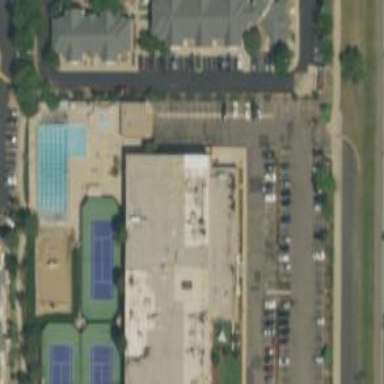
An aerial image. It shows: Commercial building located next to sports center.